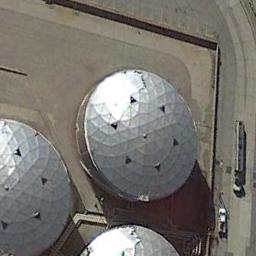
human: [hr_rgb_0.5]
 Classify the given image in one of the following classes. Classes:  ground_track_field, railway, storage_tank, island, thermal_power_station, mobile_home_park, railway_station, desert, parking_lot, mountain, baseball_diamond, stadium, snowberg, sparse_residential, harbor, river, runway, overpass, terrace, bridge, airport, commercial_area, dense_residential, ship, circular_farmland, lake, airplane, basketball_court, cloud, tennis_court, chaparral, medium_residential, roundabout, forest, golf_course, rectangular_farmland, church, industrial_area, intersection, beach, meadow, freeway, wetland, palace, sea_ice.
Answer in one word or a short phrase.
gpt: storage_tank